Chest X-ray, AP view. Patient: 24 years old, sex F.
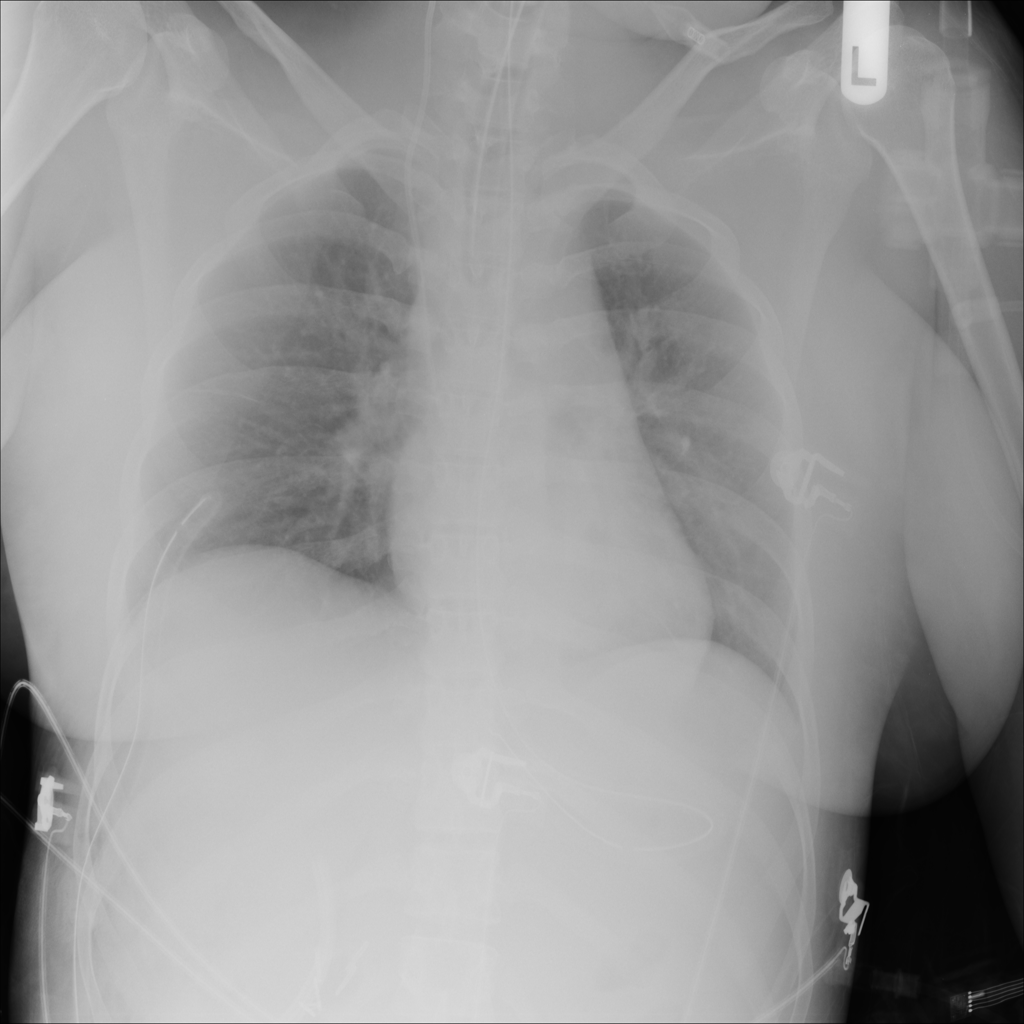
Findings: No Finding